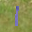
Label: 1